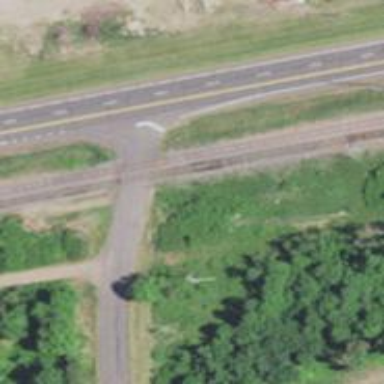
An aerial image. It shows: Railway level crossing.